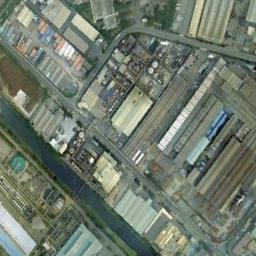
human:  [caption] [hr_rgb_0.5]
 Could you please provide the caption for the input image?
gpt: The industrial area has lots of workshops of different colors and sizes and a river goes through the industrial area .

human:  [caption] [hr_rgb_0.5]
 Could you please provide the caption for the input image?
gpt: There are numerous houses of different shapes and sizes in the industrial zone .

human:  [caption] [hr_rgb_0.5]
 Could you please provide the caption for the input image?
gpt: The industrial area is not large .

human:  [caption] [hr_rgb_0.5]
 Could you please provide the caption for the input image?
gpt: In an industrial area, There are factory buildings, Roads and some large open-air machinery and equipment, Metal tanks, Pipelines, Etc , And a river flows through the middle .

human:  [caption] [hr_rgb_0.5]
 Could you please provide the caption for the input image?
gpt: There are many buildings and a river on the industrial area .